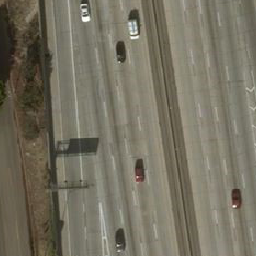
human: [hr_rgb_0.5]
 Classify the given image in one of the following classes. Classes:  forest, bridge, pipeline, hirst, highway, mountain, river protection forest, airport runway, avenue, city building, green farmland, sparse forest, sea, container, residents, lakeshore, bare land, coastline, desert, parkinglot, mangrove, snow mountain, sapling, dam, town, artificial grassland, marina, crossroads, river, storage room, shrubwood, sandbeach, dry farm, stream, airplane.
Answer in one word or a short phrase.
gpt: highway